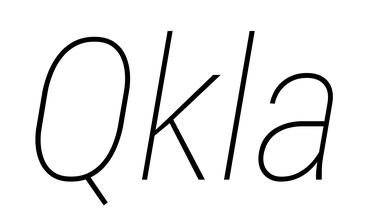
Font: Roboto-Italic_Condensed_Thin_Italic